Interaction volume radius: 5 \u00c5
Interaction volume height: 20 \u00c5
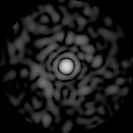
Disorder parameter: 0.8366